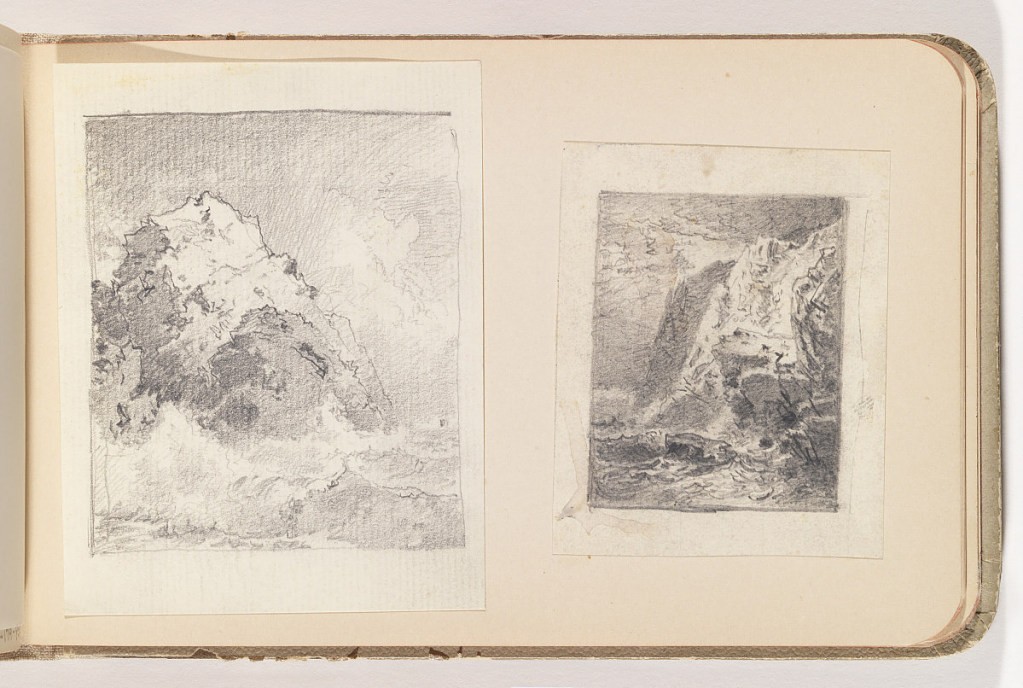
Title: Sun Striking High Cliffs over Sea
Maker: William Trost Richards, American, 1833–1905
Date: ca. 1899
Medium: Graphite on white wove paper, lined
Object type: Album page
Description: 1953-179-85-22: High cliffs occupy most of scene, center to right ...;     1953-179-85-23: Two rounded cliffs, middle ground left of center; ...